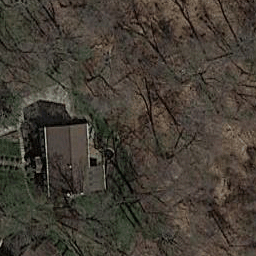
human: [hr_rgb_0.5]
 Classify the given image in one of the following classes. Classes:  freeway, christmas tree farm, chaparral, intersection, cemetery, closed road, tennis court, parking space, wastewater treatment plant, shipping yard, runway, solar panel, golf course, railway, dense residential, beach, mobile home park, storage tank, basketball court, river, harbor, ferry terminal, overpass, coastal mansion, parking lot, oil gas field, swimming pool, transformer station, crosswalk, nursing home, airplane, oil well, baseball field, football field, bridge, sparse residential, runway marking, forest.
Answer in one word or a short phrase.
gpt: sparse residential